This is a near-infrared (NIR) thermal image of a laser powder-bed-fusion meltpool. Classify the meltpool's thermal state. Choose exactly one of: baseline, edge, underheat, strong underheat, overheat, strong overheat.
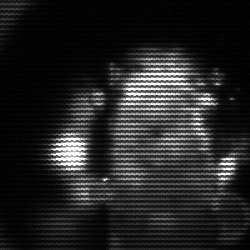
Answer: strong underheat